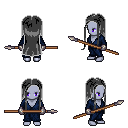
a pixel art fantasy rpg character, female body template, dark elf, purple skin, blue robe, metal pants, gray extra-long hairstyle, metal gloves, spear, four views (front, back, left, right), 2x2 character sprite sheet, small pixel art, hard edges, no anti-aliasing